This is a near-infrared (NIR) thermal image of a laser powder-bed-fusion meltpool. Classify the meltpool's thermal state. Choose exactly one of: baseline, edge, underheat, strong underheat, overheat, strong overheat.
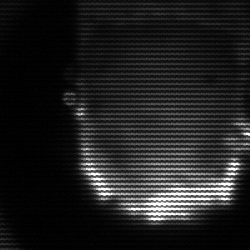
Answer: baseline